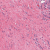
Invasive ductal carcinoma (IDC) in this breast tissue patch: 1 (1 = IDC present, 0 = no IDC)